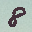
Label: 8